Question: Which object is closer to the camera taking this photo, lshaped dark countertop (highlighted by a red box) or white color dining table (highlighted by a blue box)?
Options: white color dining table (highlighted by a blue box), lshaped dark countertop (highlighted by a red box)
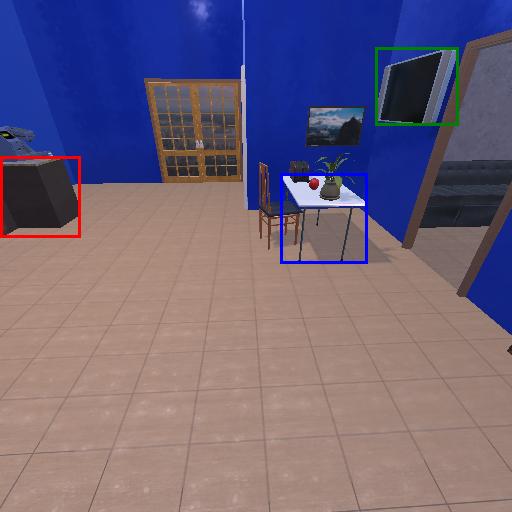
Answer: white color dining table (highlighted by a blue box)